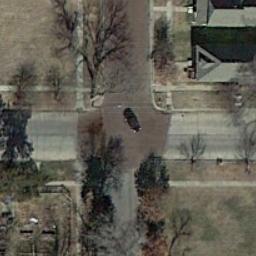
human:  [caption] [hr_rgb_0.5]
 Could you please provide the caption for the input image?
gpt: There are many buildings and many trees around the intersection .

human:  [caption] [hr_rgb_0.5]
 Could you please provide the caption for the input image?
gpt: There are cars at the crossroads .

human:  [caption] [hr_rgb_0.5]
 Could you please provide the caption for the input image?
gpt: An intersection with sparse traffic is between some lawns and a building .

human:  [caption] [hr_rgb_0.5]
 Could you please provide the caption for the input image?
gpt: There are many buildings of different shapes and sizes beside the intersection .

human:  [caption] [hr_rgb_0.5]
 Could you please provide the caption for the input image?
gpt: There are some withered trees beside the intersection .